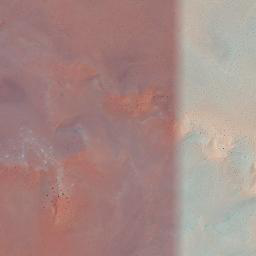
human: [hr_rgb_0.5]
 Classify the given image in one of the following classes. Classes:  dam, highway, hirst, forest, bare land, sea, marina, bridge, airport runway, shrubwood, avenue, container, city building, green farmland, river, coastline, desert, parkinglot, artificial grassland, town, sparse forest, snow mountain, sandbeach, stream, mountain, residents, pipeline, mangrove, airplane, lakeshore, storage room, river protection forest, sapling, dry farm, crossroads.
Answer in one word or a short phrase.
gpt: desert